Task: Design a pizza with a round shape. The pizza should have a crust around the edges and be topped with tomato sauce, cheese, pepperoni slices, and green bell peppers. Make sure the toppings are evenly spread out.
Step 181:
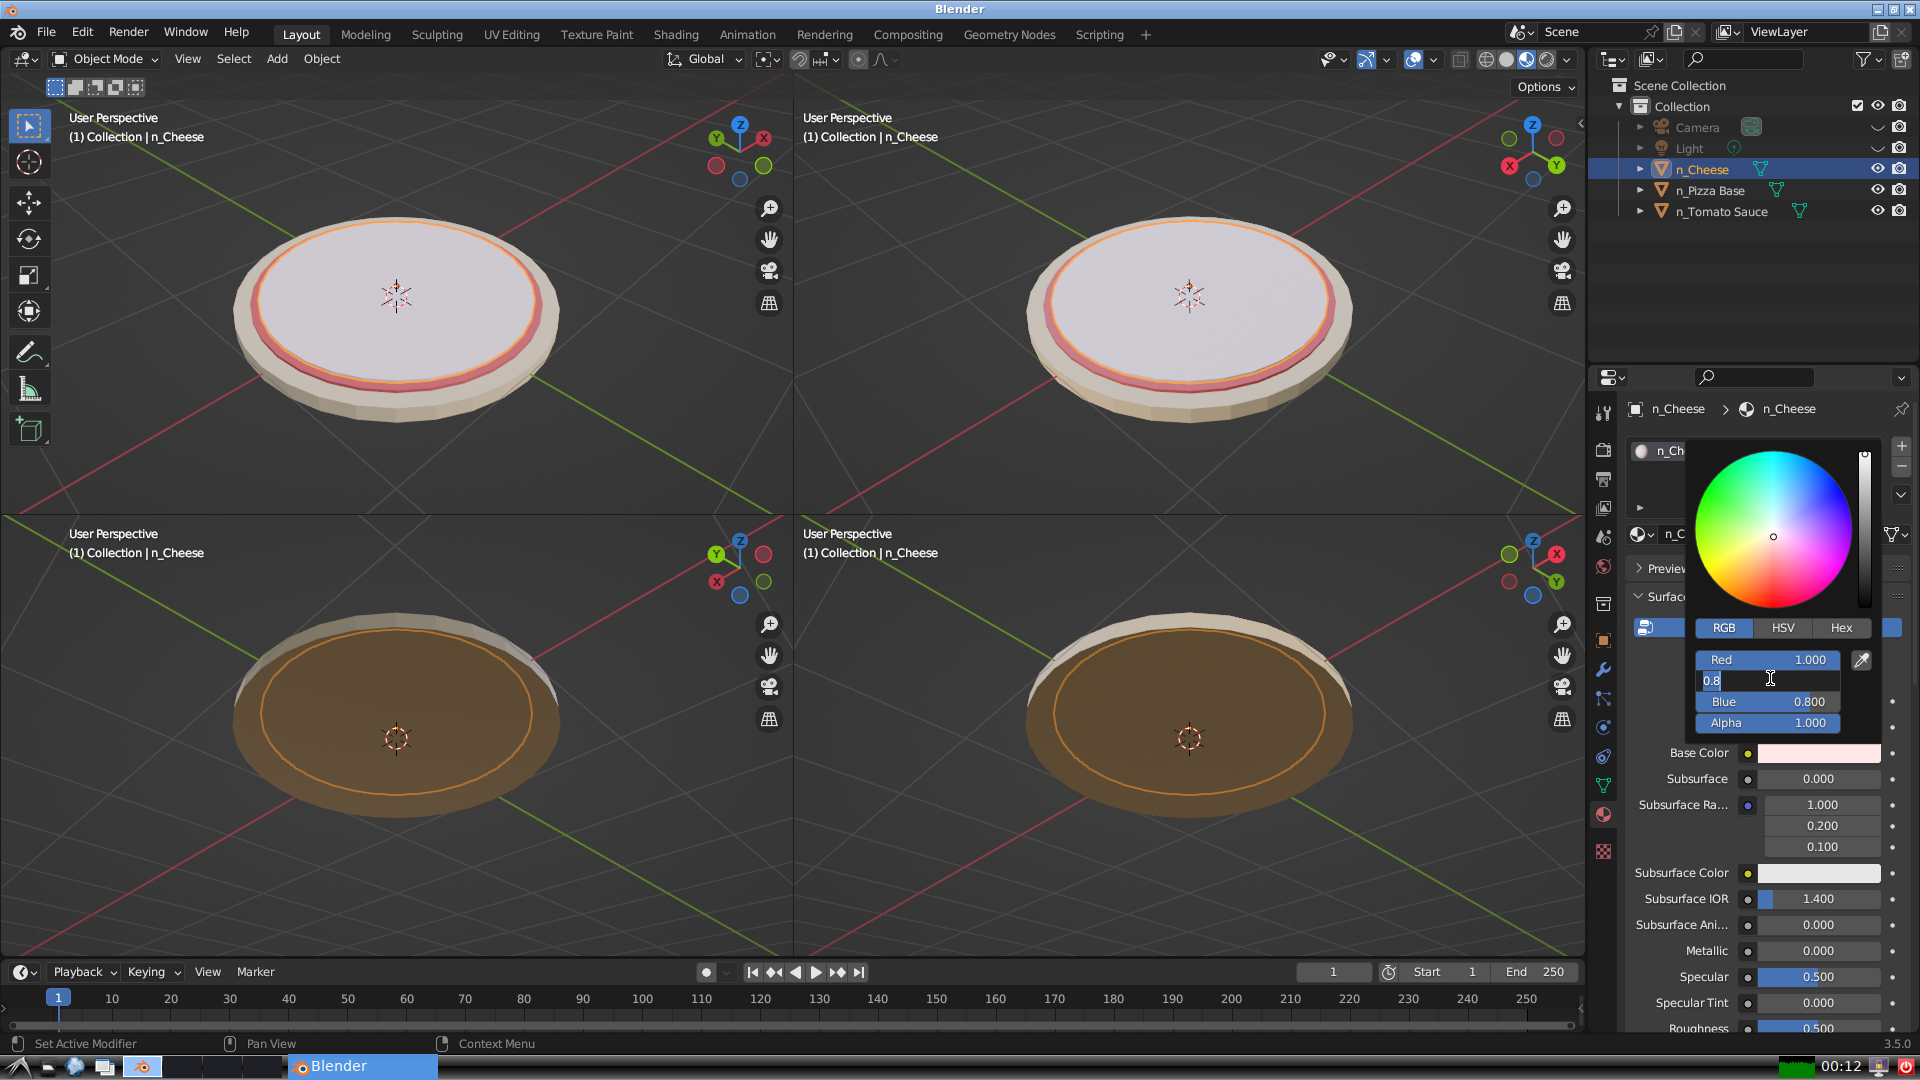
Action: input_text: 0.9